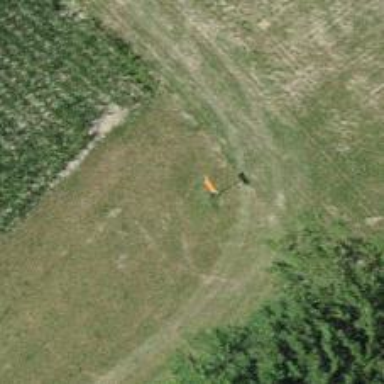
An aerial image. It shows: Aerial marker.